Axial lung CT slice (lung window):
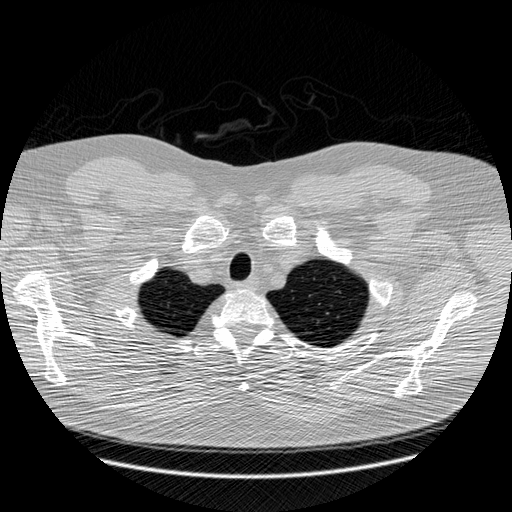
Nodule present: no